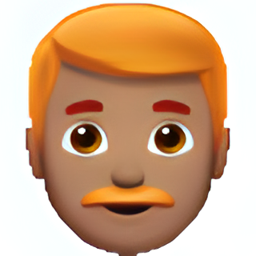
Name: man red haired medium skin tone
Emoji: 👨🏽‍🦰
Group: People & Body
Sub-group: person